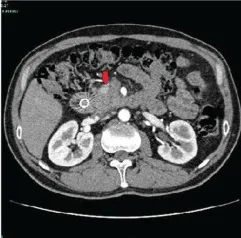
Enhanced CT images. , in August 2020.
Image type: radiology (ct)